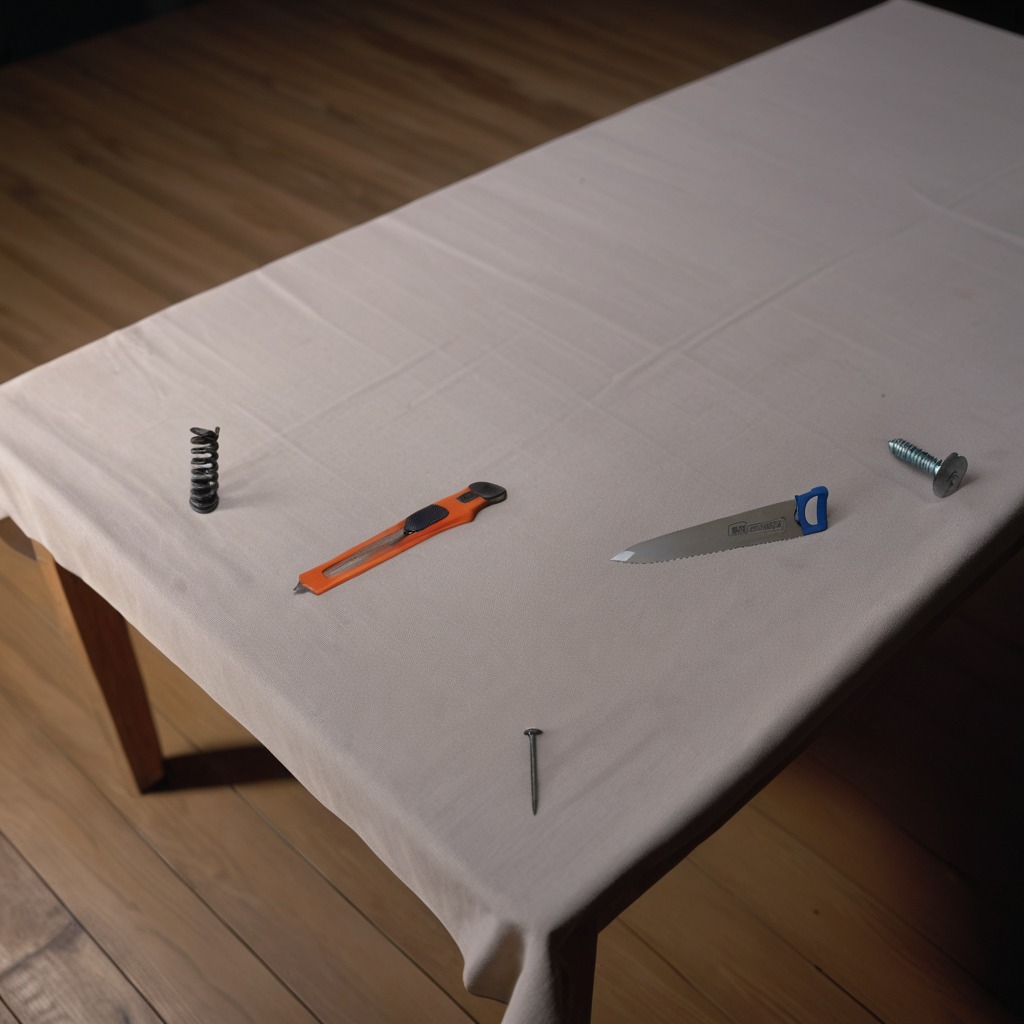
A utility knife, a metal machine screw, an iron nail, a coiled metal spring, and a handheld metal saw are lying on the wooden table.